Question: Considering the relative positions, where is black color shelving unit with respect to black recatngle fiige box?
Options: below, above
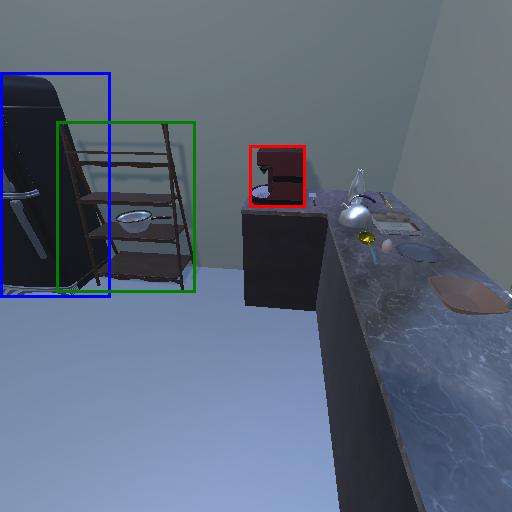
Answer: below